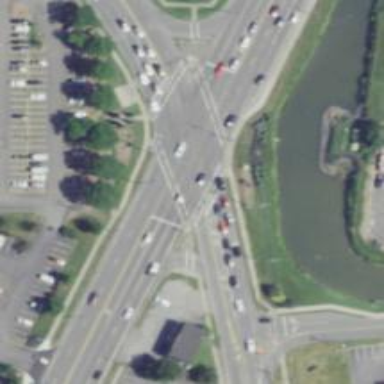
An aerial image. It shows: Uncontrolled crossing along footway.